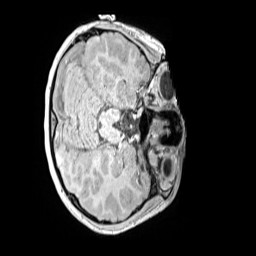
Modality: MP2RAGE
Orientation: axial
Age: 9
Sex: female
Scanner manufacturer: siemens
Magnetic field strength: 3 T
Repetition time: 4 s
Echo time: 0.00299 s